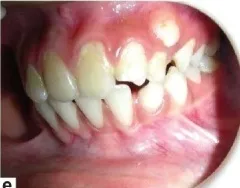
Shows occlusion was about class I (preoperative).
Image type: medical_photograph (oral_photograph)